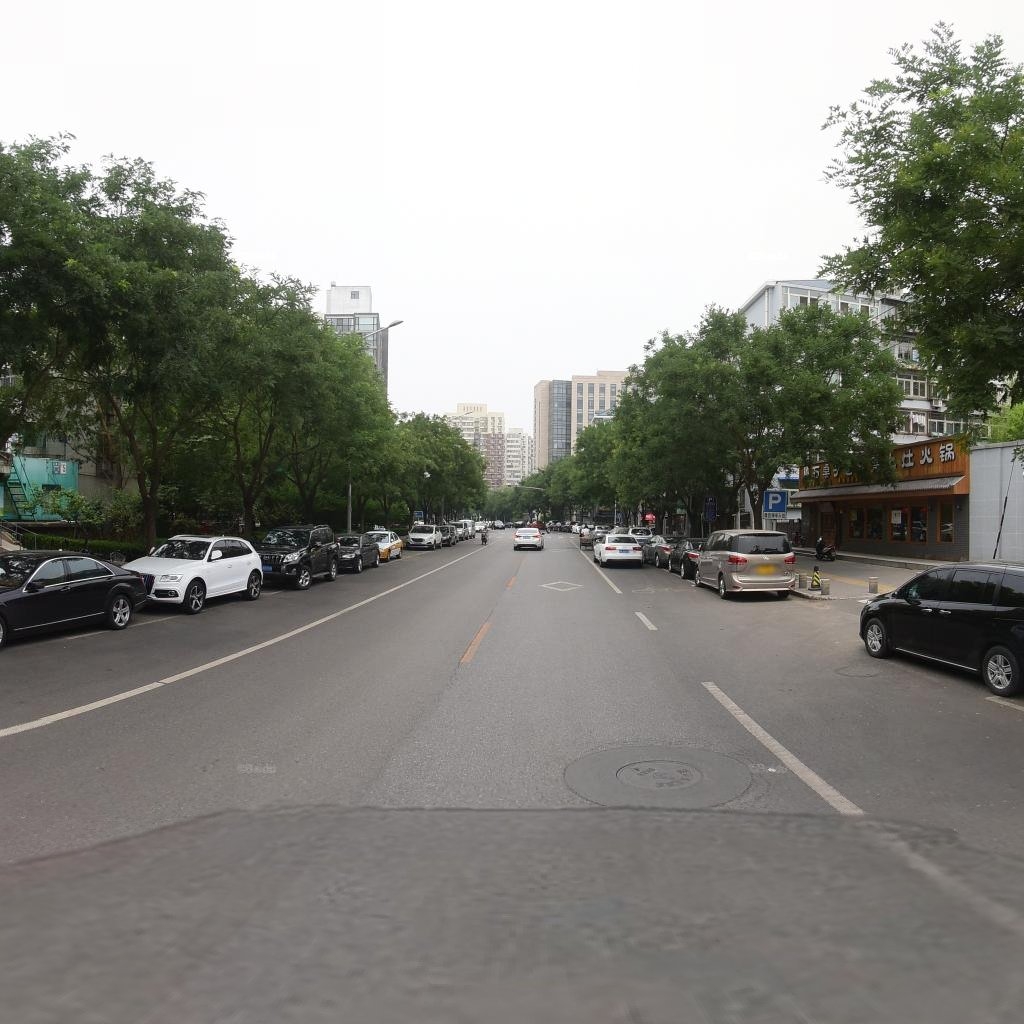
Region: Xicheng
Road damage annotations: longitudinal crack, manhole cover, manhole cover